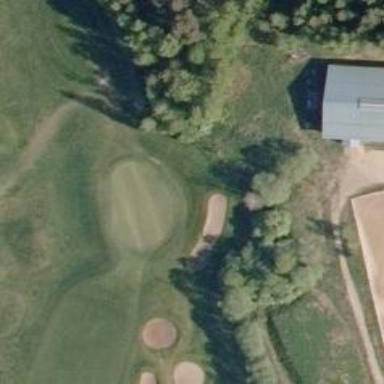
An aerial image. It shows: Golf hole.